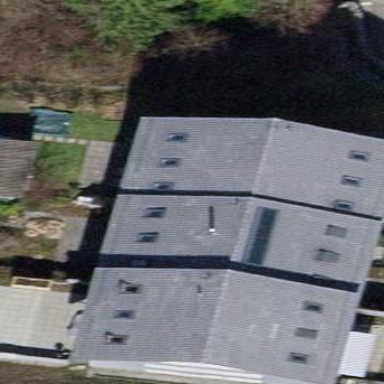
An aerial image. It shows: Building with tiled roof.